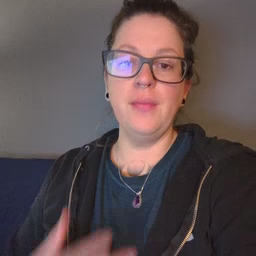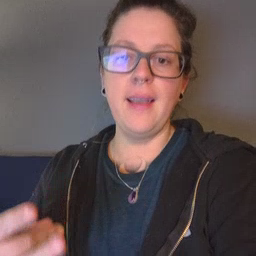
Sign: like